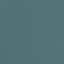
Land use / land cover: SeaLake